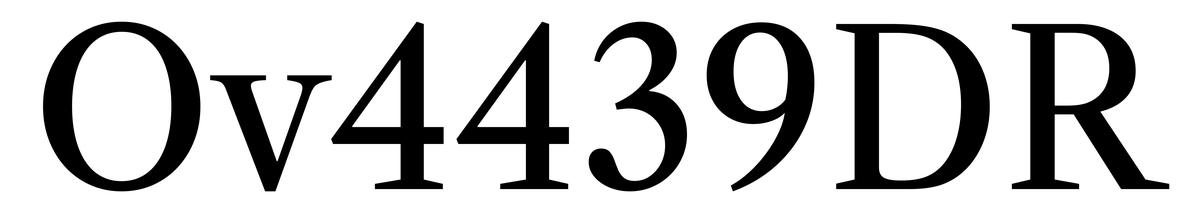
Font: LibreCaslonText_Regular